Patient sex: M
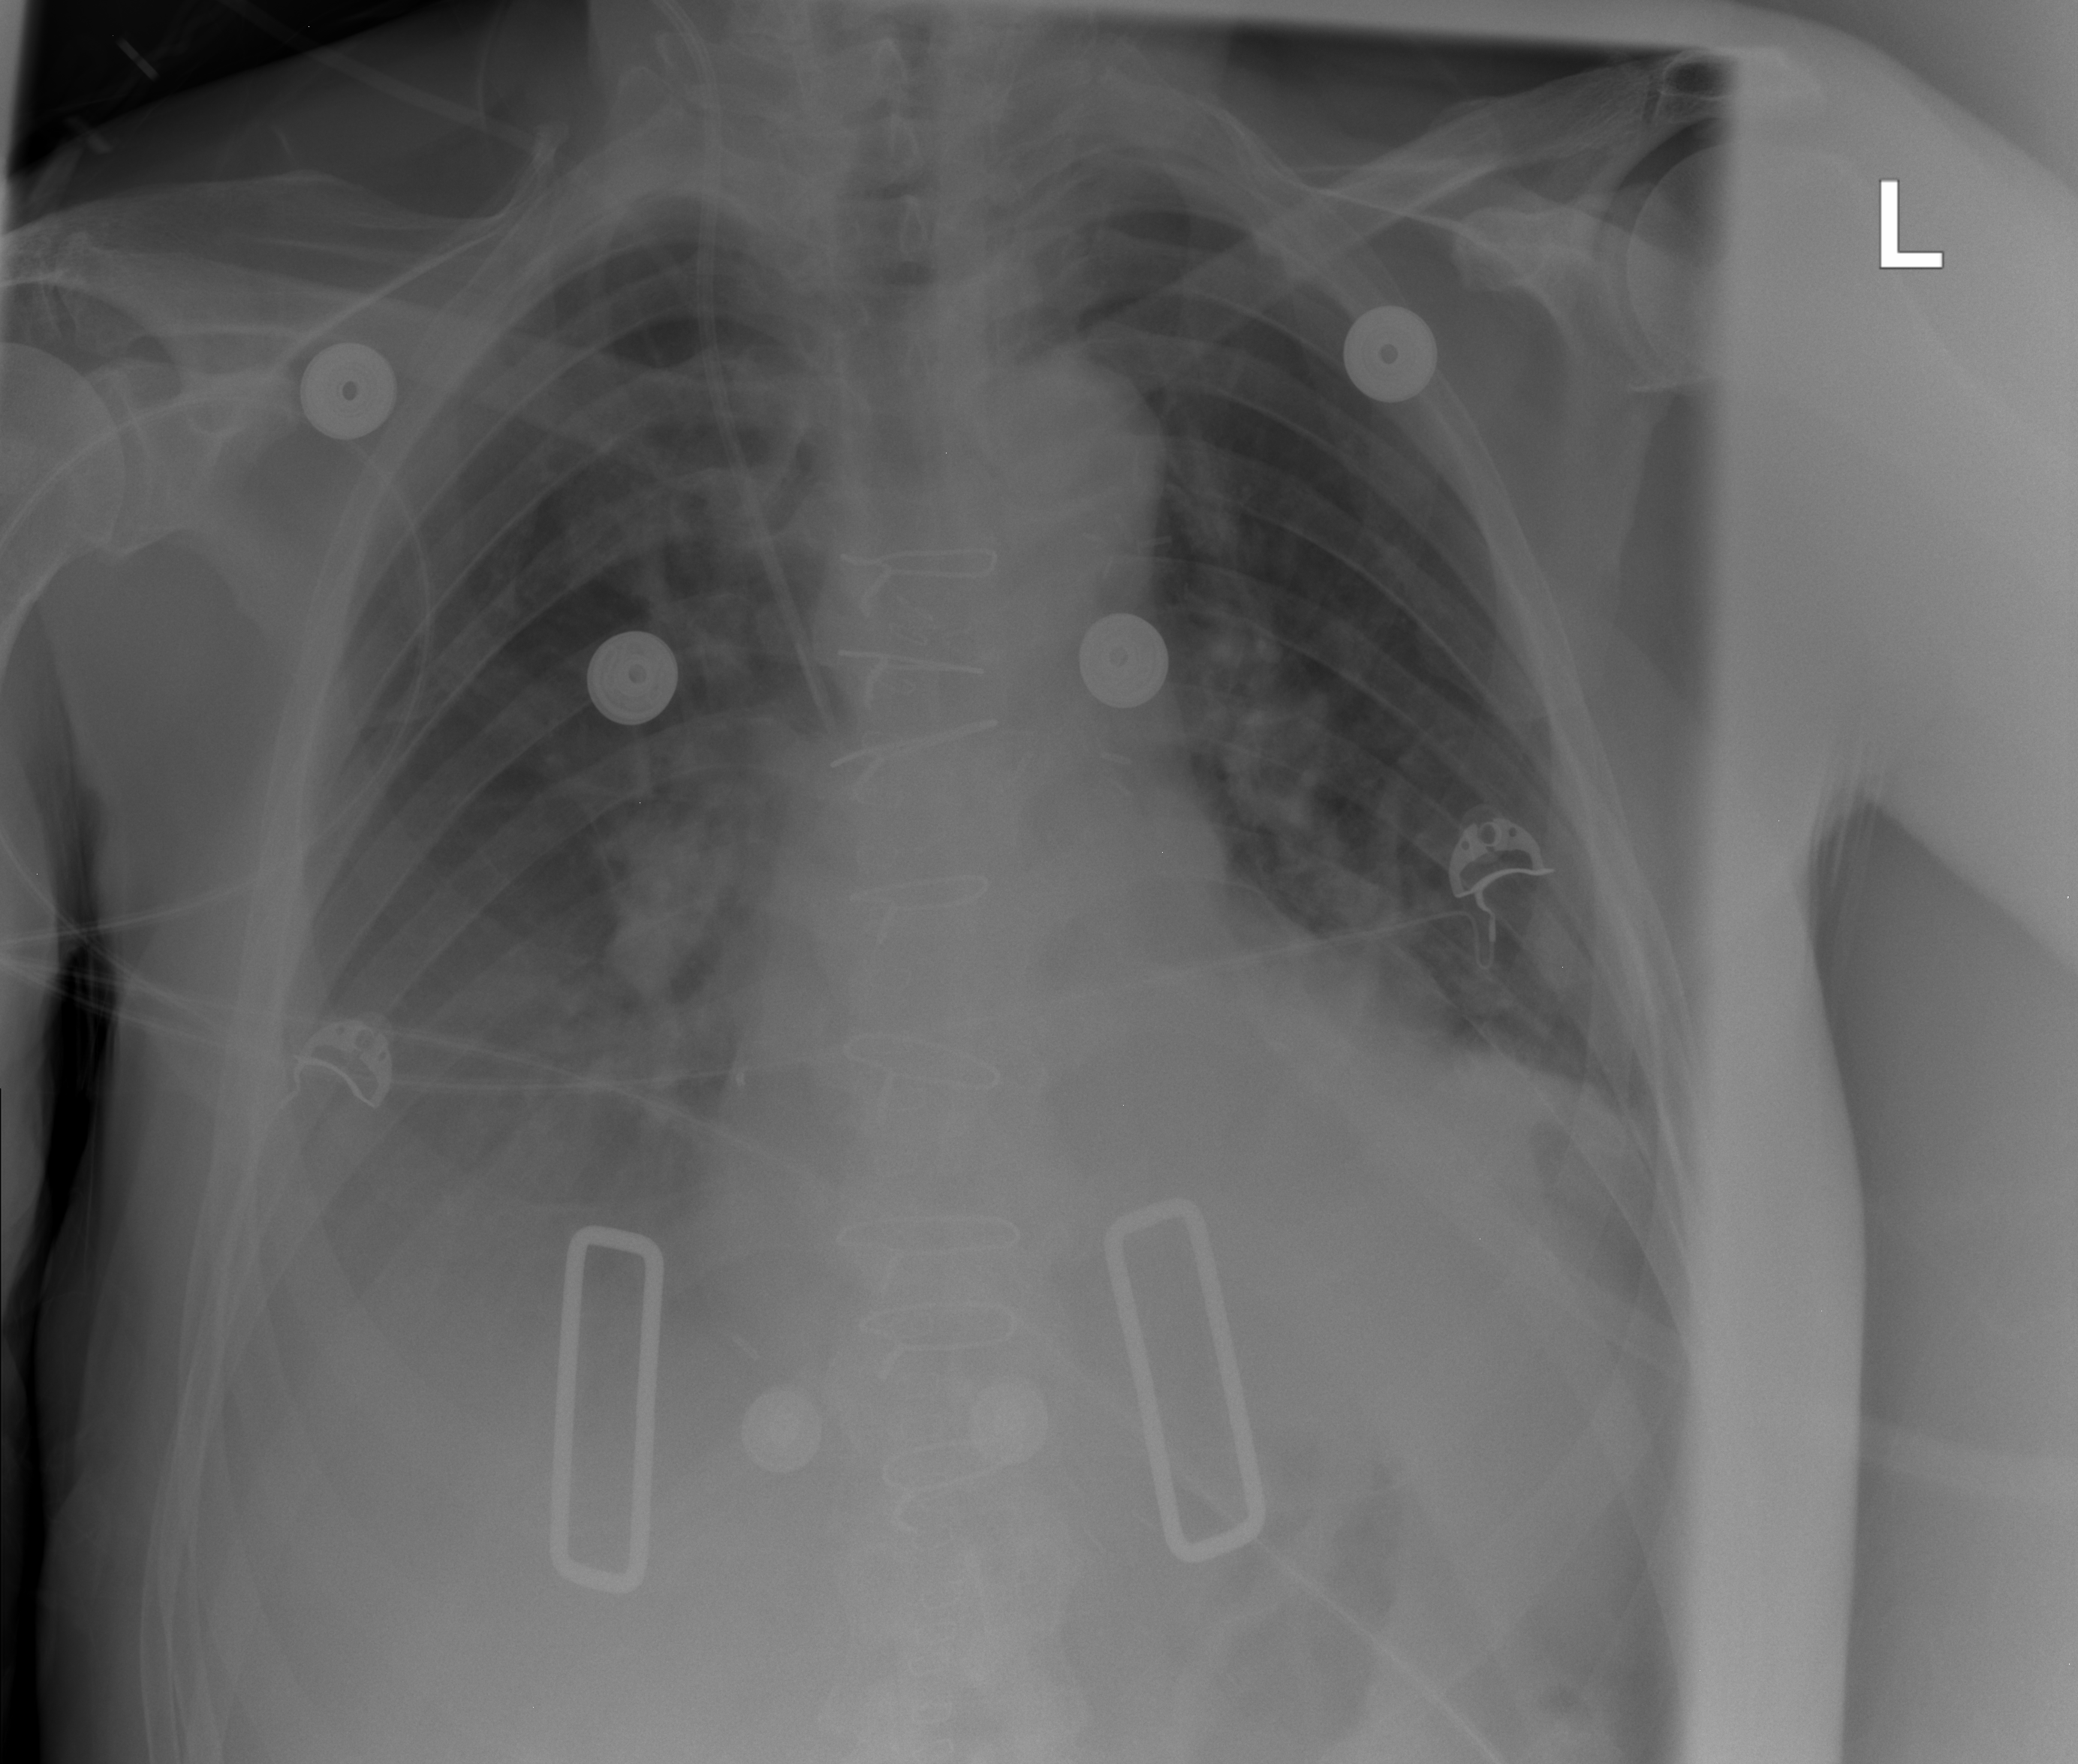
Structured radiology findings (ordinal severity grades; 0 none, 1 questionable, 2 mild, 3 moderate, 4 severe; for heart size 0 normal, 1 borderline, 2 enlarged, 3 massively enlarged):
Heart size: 1
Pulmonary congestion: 1
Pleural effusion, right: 2
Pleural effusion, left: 1
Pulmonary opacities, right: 0
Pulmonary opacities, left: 0
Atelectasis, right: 2
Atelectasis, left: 2